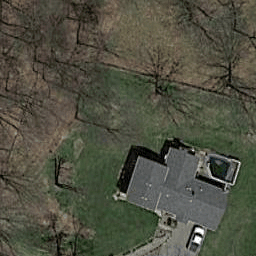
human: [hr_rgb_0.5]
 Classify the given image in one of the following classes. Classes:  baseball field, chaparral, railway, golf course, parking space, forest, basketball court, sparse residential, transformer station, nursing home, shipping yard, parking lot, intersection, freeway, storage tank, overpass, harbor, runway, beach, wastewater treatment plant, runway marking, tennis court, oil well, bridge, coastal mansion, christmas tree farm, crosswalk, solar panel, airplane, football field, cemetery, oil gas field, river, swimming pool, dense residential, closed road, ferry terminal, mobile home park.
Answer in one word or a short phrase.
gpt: sparse residential